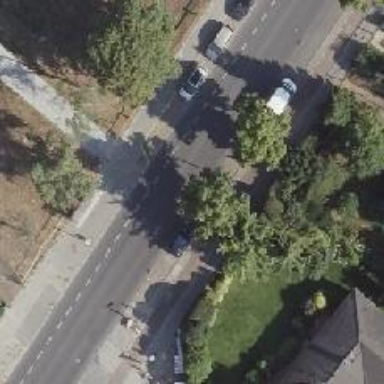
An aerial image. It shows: Tertiary road with asphalt surface. There are lanes for both cyclists and pedestrians on both sides of the road.